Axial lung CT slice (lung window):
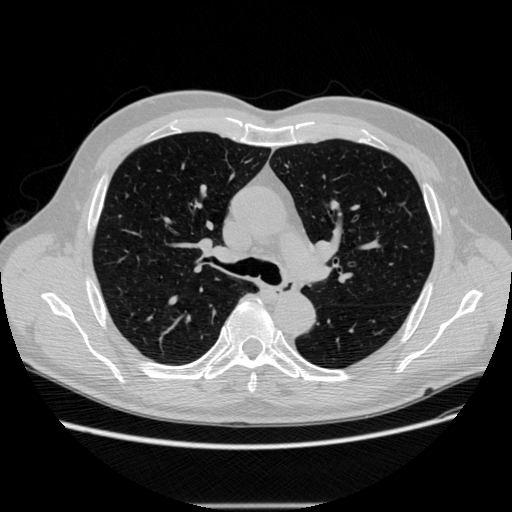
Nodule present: no